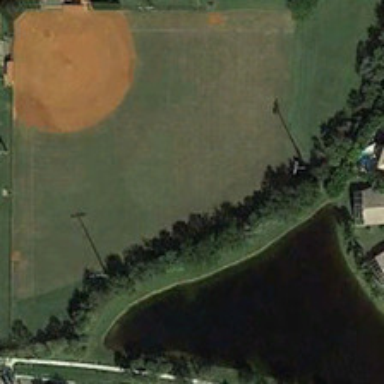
A baseball field is near a row of green trees and a pond .